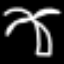
Label: palm tree